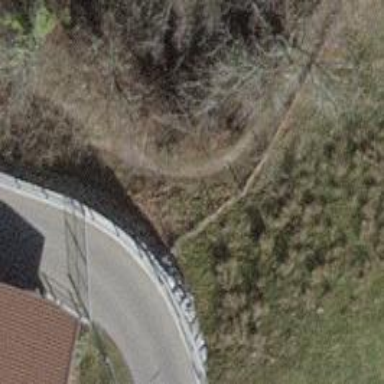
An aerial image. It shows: Path on the ground.